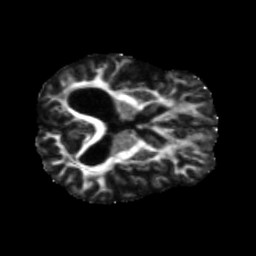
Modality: FA
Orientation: axial
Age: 75
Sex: male
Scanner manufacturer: siemens
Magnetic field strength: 3 T
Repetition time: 5.47 s
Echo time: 0.0854 s